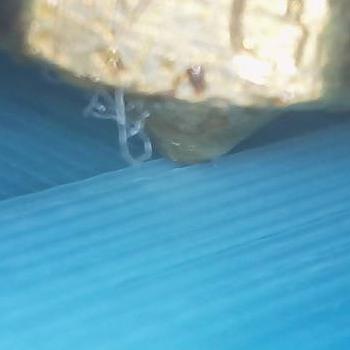
Flow rate: 47%